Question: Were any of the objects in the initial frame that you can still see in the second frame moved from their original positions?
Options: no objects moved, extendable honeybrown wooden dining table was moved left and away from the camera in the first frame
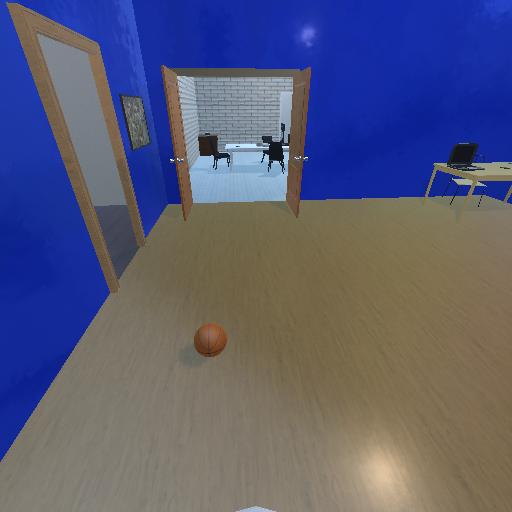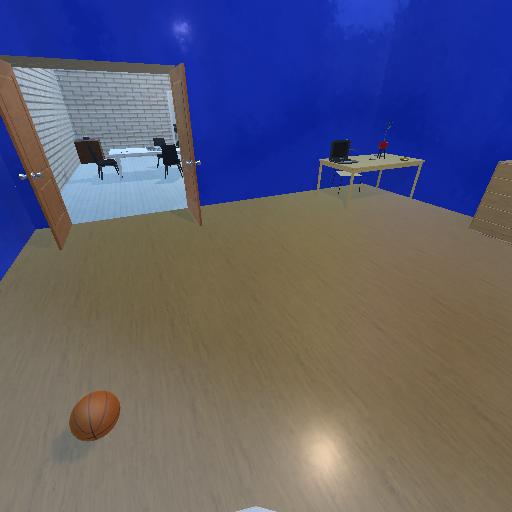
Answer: no objects moved